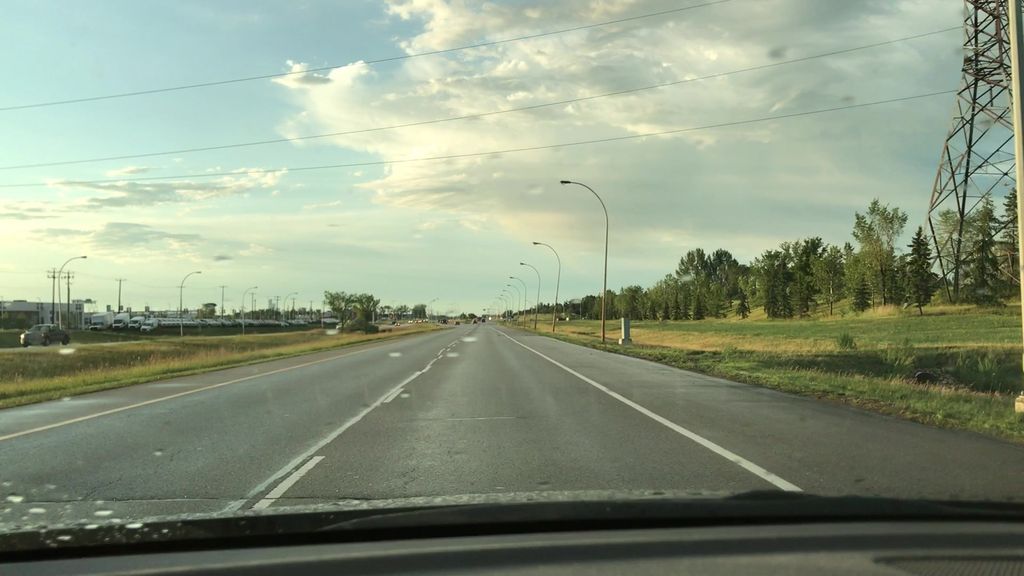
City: edmonton